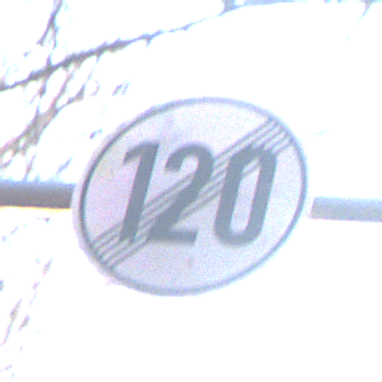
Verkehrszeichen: EndeGeschwindigkeit120
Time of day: SunriseSunset
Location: Outdoor (Nature)
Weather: Clear
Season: Autumn
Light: Natural